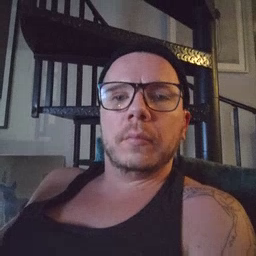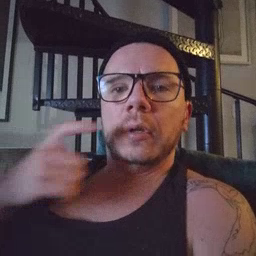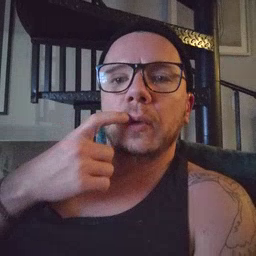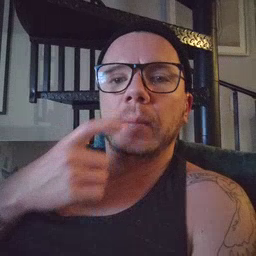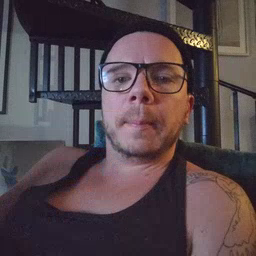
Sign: tooth